Brain MRI, t1w sequence, axial 2D slice.
Patient: age 35, sex F, weight 95 kg, height 1.95 m
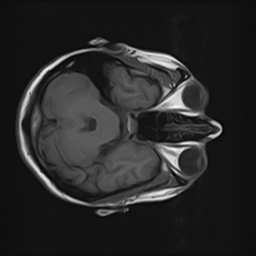